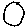
Label: circle